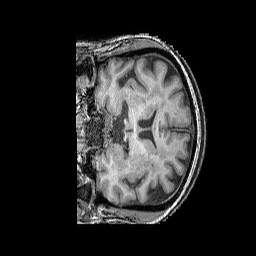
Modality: T1w
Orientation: coronal
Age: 62
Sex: female
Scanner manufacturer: siemens
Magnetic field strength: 3 T
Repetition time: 2.25 s
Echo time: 0.00411 s